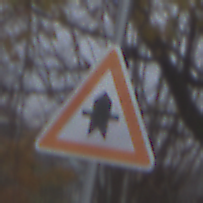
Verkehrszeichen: Vorfahrt
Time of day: MorningAfternoon
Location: Outdoor (Nature)
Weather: Overcast
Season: NotSpecified
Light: Natural